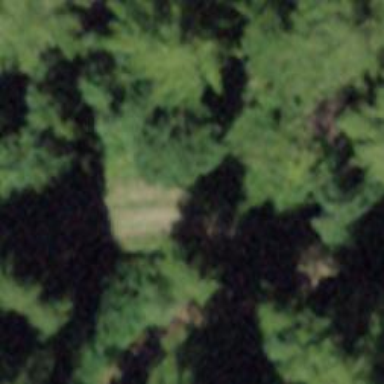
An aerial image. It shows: Unpaved path.